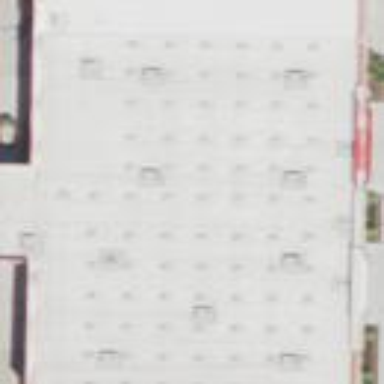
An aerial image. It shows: Retail building.